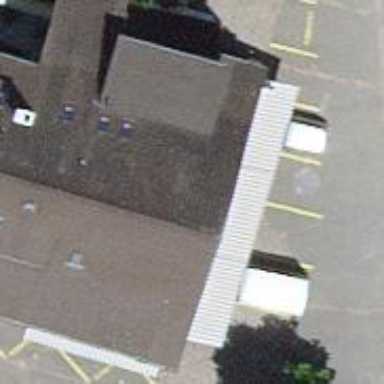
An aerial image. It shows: Outdoor shop.